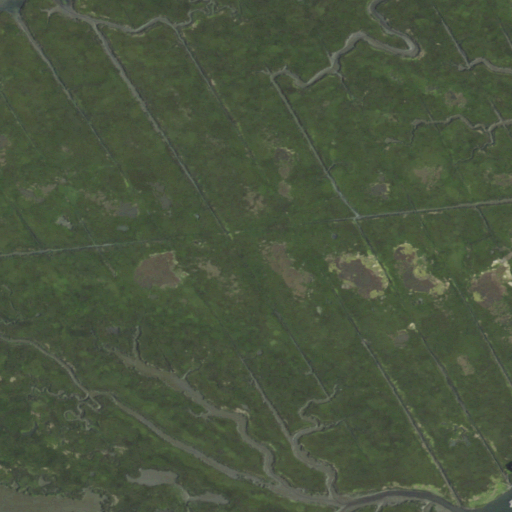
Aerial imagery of island in New York named Middle Crow Island containing herbaceous wetlands, open water, and low intensity development